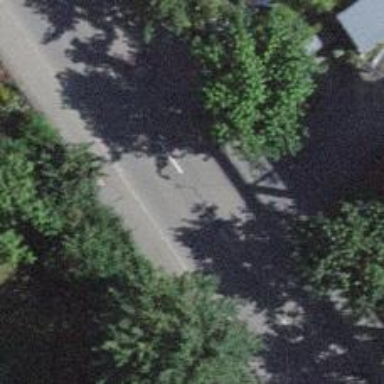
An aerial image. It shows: Residential road with asphalt surface. It has separate sidewalks on both sides.